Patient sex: M
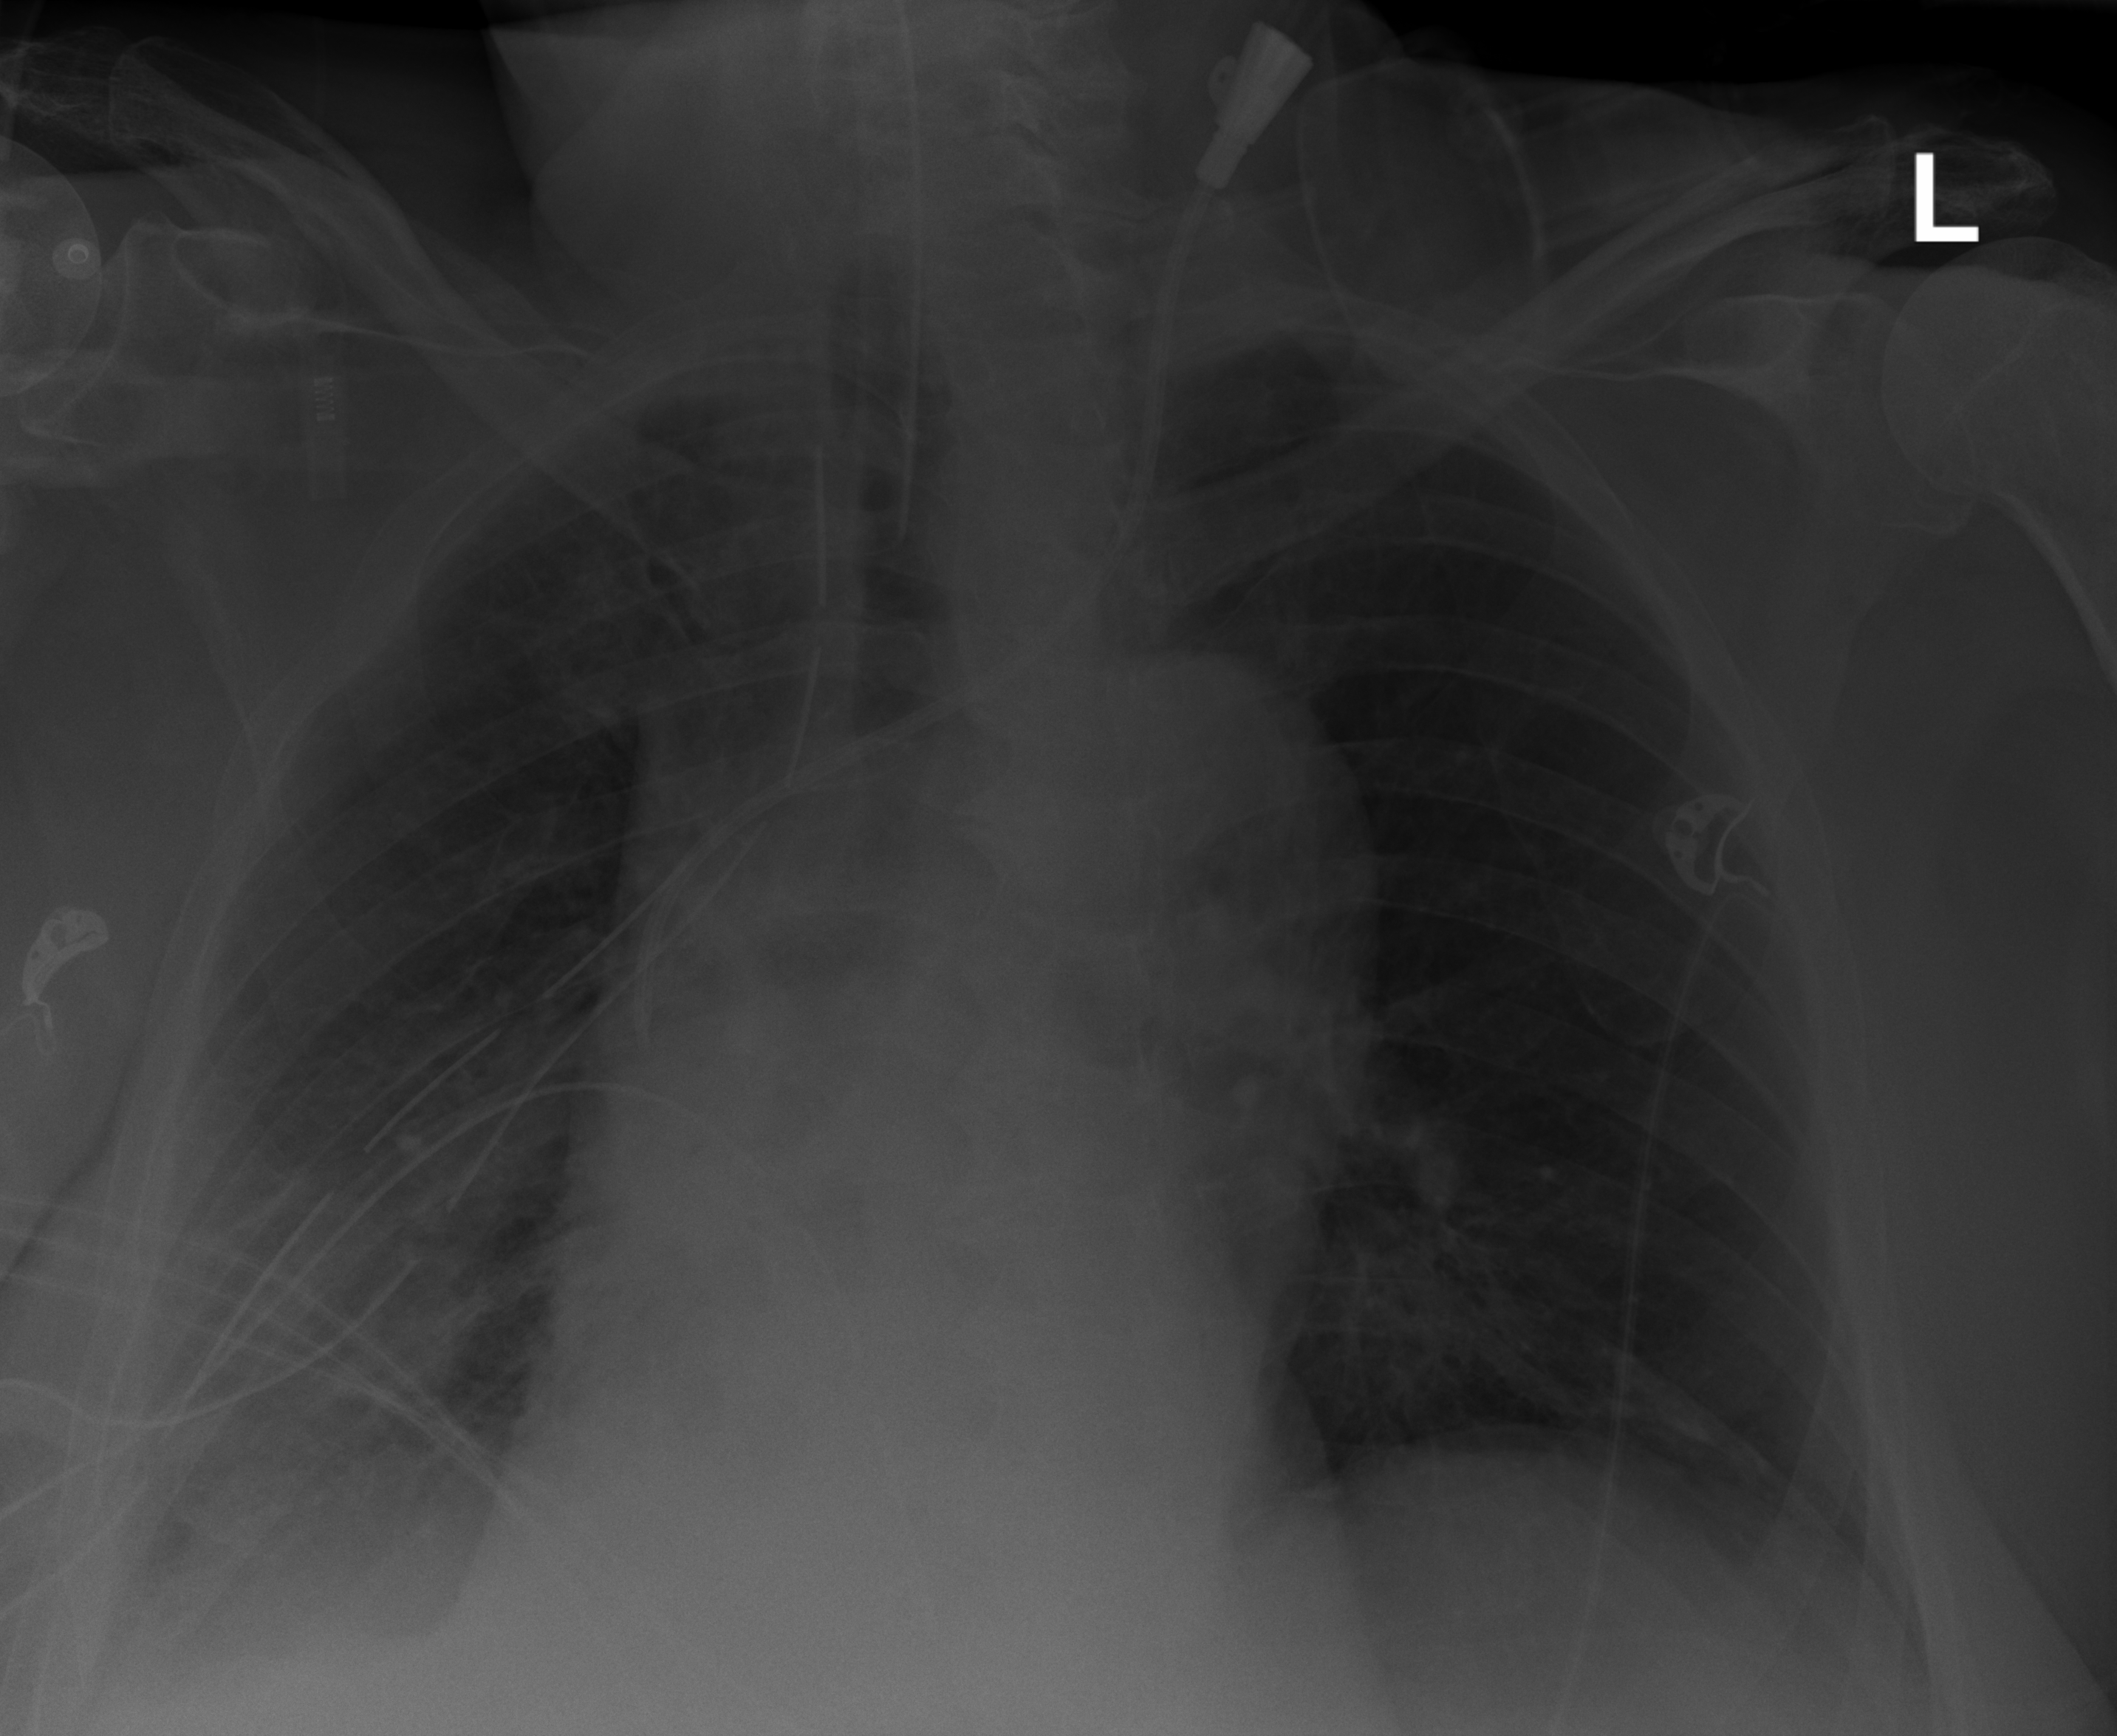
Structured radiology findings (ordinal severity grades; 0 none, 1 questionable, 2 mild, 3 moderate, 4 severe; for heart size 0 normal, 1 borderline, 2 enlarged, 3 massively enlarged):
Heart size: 0
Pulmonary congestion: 0
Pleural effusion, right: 3
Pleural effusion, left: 0
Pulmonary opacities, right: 1
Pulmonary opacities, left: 0
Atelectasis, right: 2
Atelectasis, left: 0